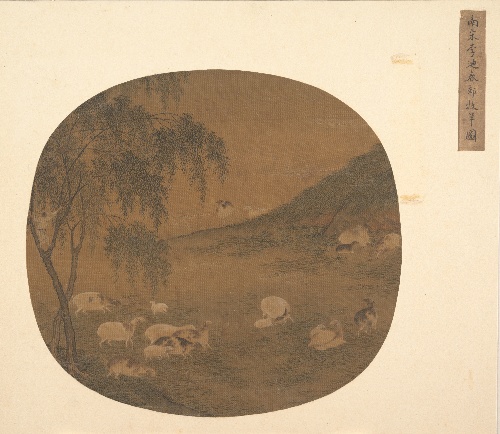
Title: 元末明初 佚名牧羊圖團扇頁 絹本設色|Sheep and herd boy
Artist: Unidentified artist
Date: 14th century
Object type: Fan mounted as an album leaf
Classification: Paintings
Medium: Fan mounted as an album leaf; ink and color on silk
Culture: China
Period: late Yuan (1271–1368)–early Ming (1368–1644) dynasty
Dimensions: 9 1/2 x 9 3/4 in. (24.1 x 24.8 cm)
Department: Asian Art
Credit line: John Stewart Kennedy Fund, 1913
Accession year: 1913
Repository: Metropolitan Museum of Art, New York, NY
Tags: Boys|Sheep